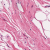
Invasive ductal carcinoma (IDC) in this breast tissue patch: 0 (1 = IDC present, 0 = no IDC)